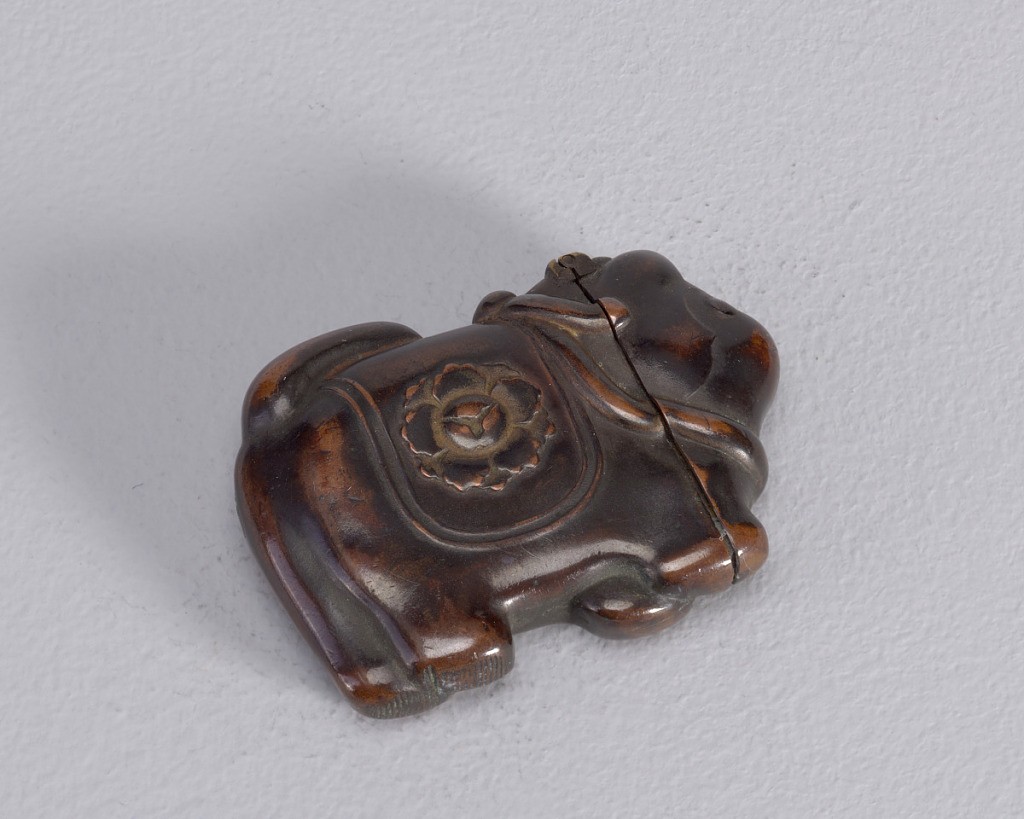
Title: Cat
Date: late 19th century
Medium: Patinated copper
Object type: Matchsafe
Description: In the form of a cat, with flower blossom adorning body and string with bow tied at back of neck. Identical on front and reverse. Part of head and front foot opens as lid, hinged on top. Striker on bottom of back feet.